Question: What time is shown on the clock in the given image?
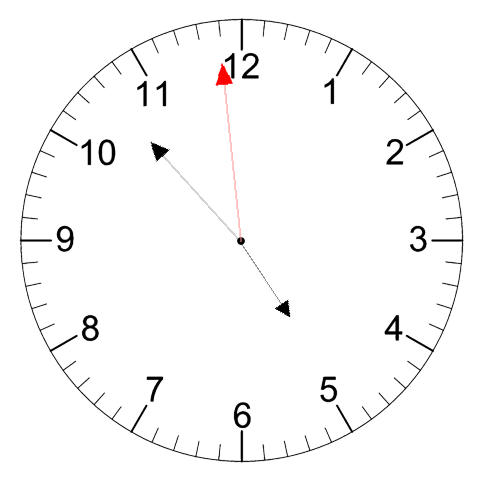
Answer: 04:52:59